Interaction volume radius: 5 \u00c5
Interaction volume height: 10 \u00c5
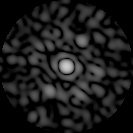
Disorder parameter: 0.7708